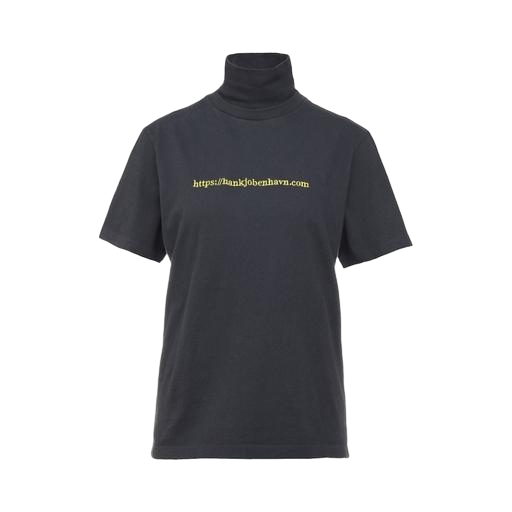
mock neck t-shirt, neck t-shirt, turtleneck tee, white background